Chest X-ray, AP view. Patient: 60 years old, sex M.
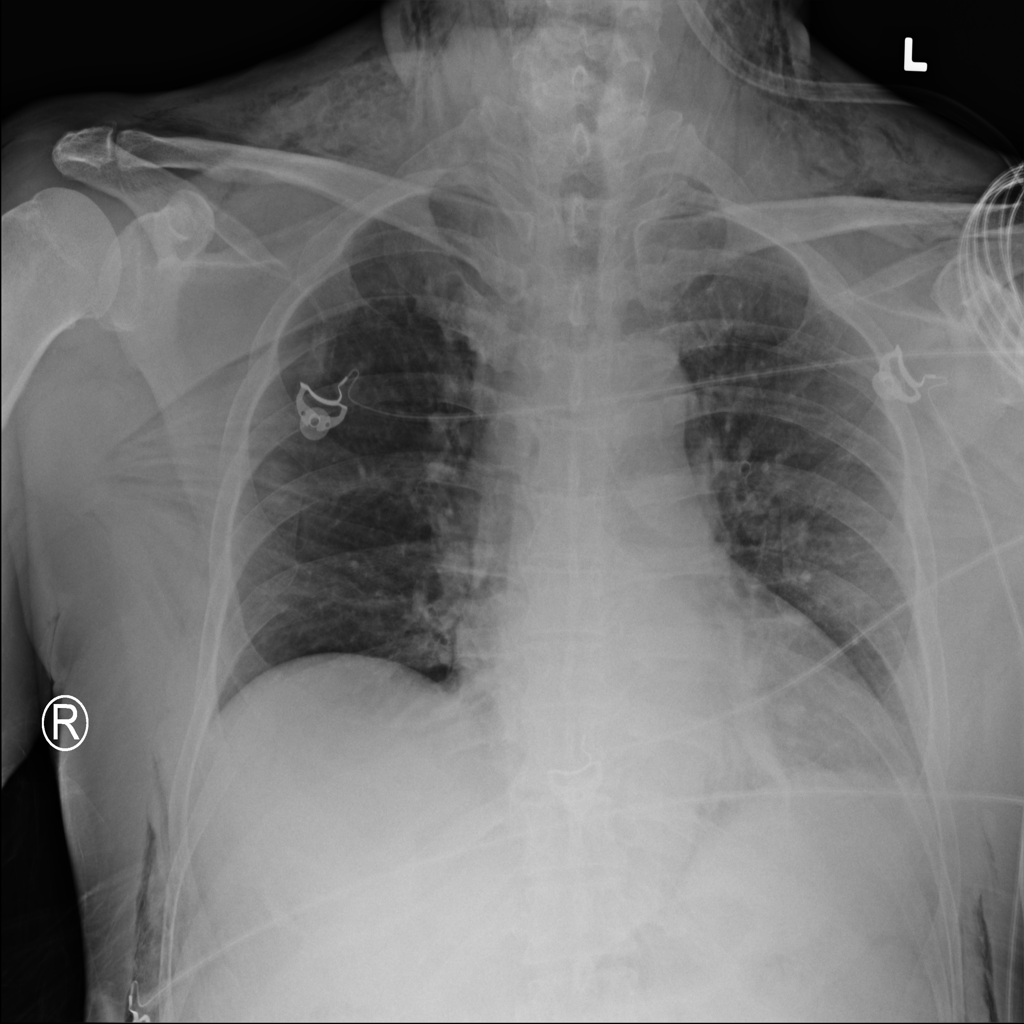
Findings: Nodule